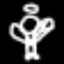
Label: angel